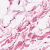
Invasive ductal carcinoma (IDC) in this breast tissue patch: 0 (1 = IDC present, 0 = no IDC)